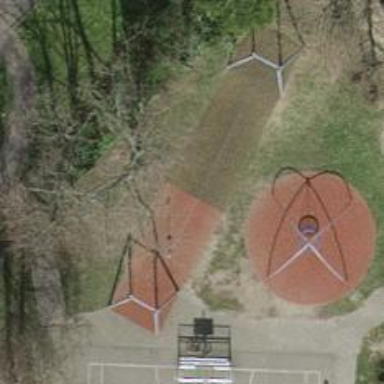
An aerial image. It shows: Playground area for leisure land.